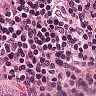
Metastatic tissue present: yes